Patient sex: M
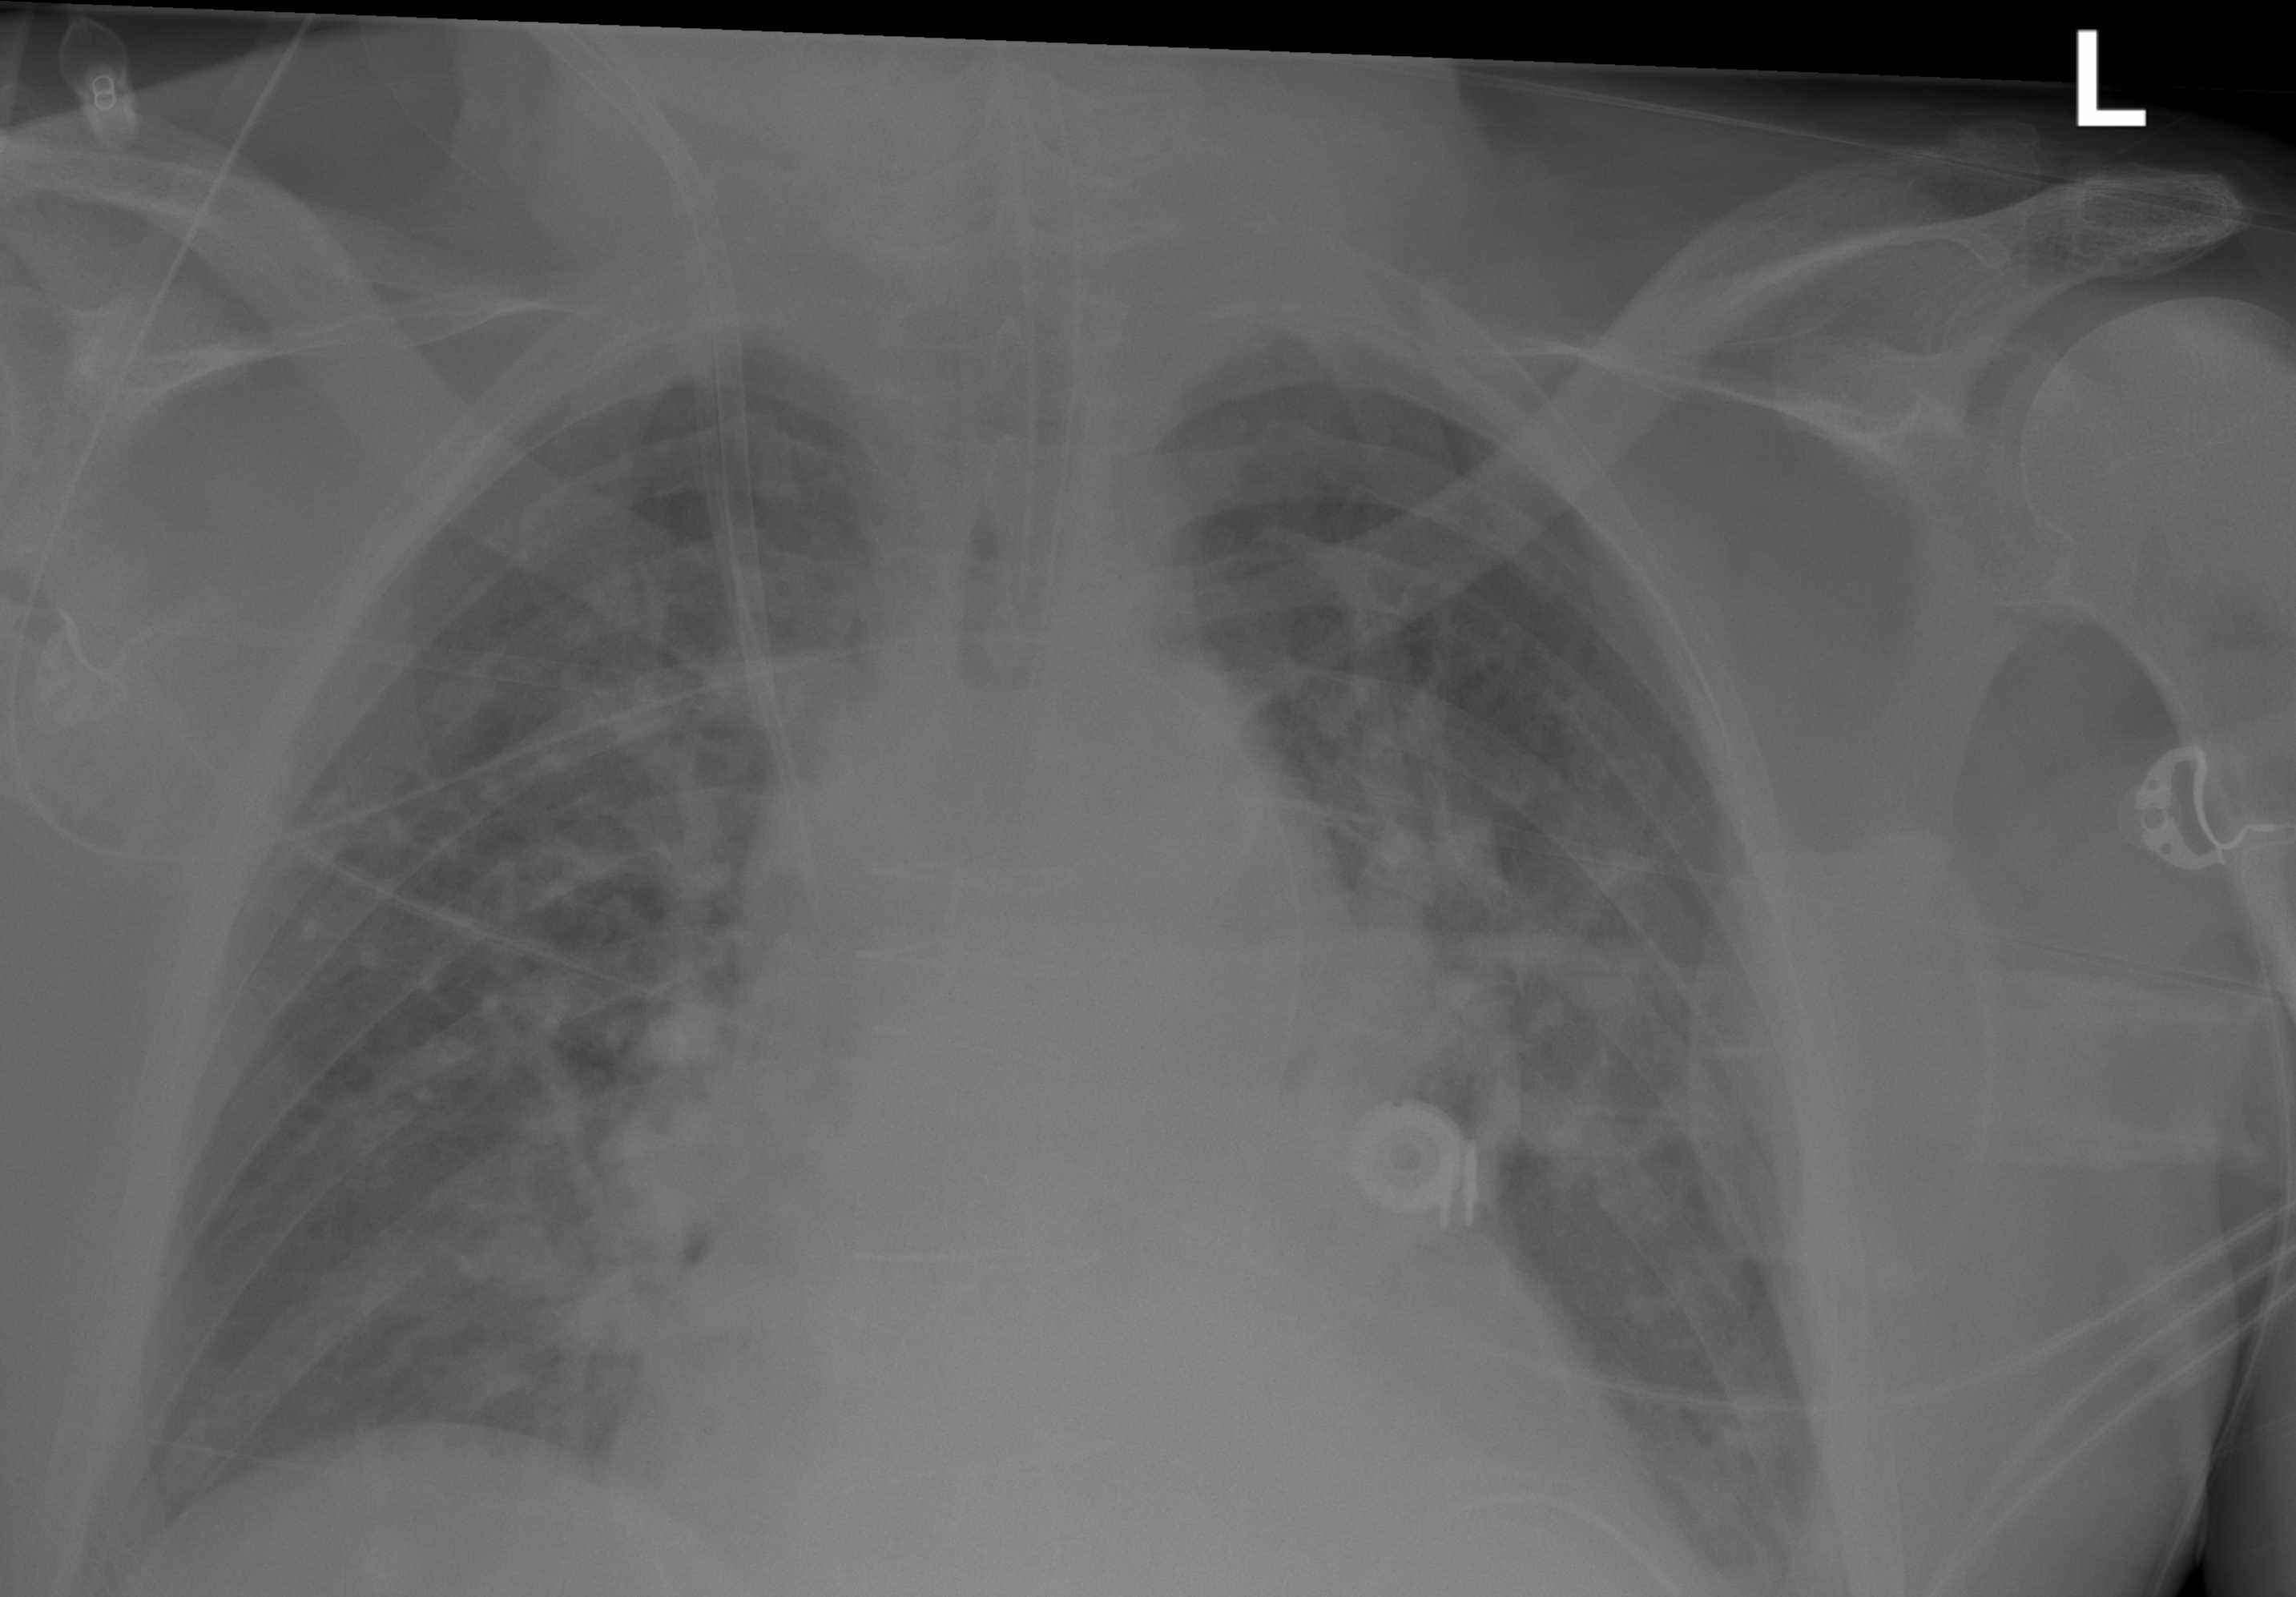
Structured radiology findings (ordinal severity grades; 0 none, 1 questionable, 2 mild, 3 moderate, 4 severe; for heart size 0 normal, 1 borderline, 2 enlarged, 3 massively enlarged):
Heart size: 1
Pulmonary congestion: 2
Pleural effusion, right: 0
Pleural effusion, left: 2
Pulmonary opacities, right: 0
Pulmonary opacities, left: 0
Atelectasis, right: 2
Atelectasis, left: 2